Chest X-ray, PA view. Patient: 7 years old, sex F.
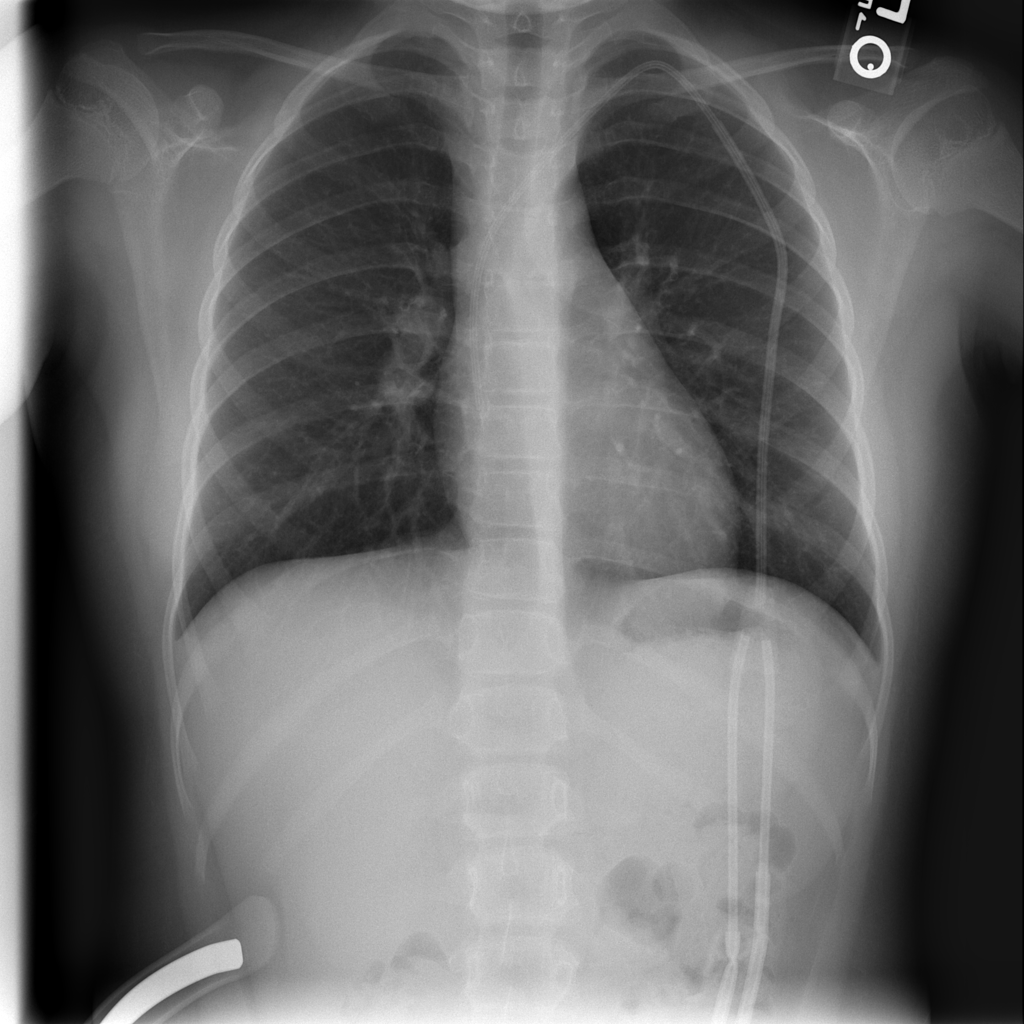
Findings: No Finding